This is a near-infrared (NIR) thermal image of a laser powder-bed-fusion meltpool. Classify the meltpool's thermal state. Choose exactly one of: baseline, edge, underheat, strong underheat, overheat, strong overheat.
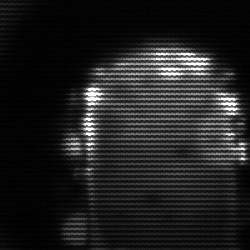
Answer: baseline